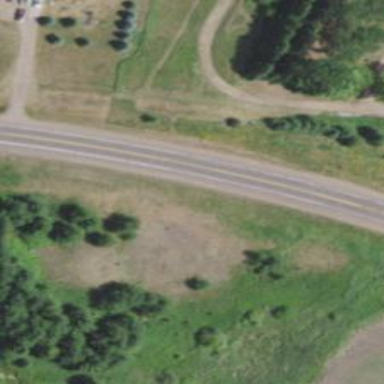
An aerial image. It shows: Primary highway.